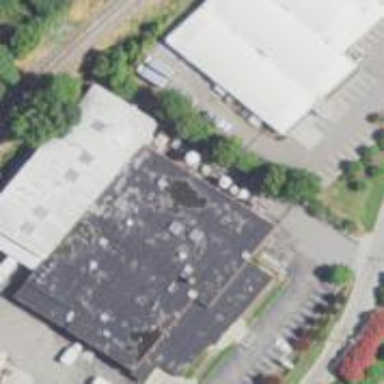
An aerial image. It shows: Commercial building.